Question: I want to delete it regularly every day, is there a problem with my database if I delete it every day?
Because if left unchecked it will take up very large space
see this pic below (I use ubuntu server):

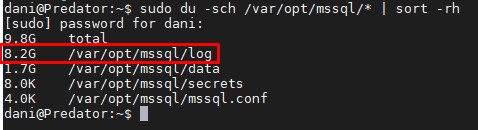
Answer: Yes, it is safe to delete it.
This directory contains only logs and does not hold the main data of your database.